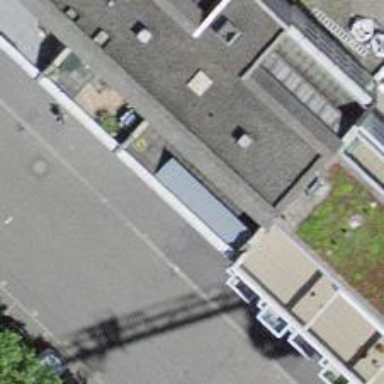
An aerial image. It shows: Parking entrance.